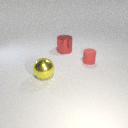
small red rubber cylinder in front of large red metal cylinder